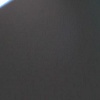
Label: space